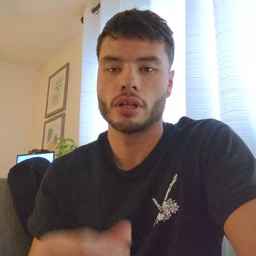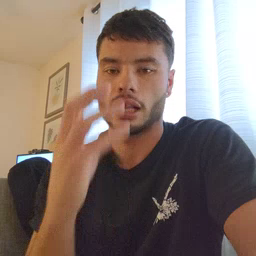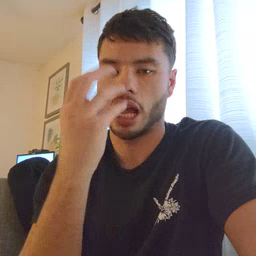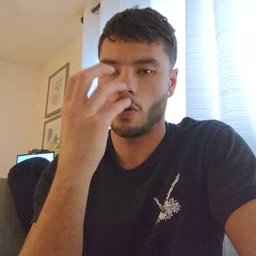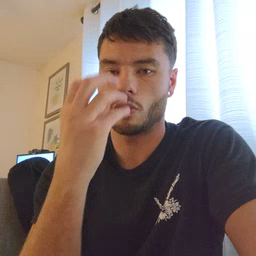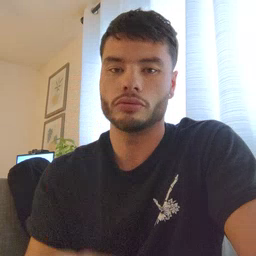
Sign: clown